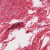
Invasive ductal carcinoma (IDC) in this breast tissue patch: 0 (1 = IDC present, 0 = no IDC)